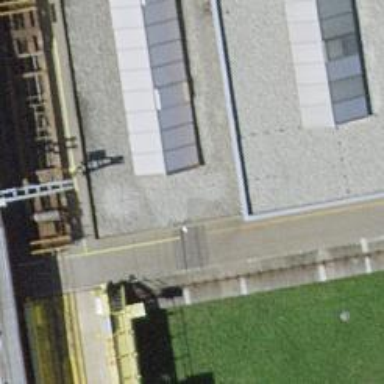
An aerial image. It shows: Single narrow-gauge railway track in service yard.